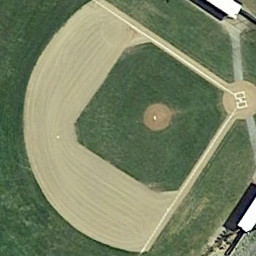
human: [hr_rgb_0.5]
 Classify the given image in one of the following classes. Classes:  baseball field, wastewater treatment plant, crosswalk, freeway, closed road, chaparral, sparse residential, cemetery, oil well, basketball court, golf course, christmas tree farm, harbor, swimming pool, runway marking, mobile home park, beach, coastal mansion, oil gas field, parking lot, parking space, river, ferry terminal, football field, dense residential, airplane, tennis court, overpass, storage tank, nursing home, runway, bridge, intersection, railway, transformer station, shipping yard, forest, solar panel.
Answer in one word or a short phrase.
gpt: baseball field